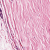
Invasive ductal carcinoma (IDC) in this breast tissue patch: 0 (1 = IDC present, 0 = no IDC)